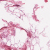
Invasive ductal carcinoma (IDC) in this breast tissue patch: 0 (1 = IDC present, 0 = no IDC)